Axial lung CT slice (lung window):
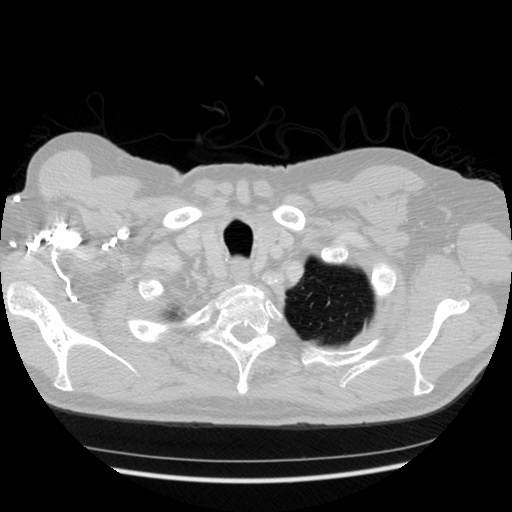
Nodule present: no